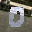
Label: 0